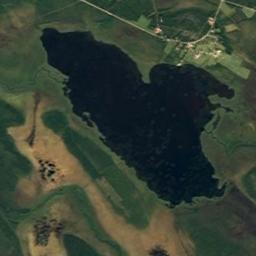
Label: lake